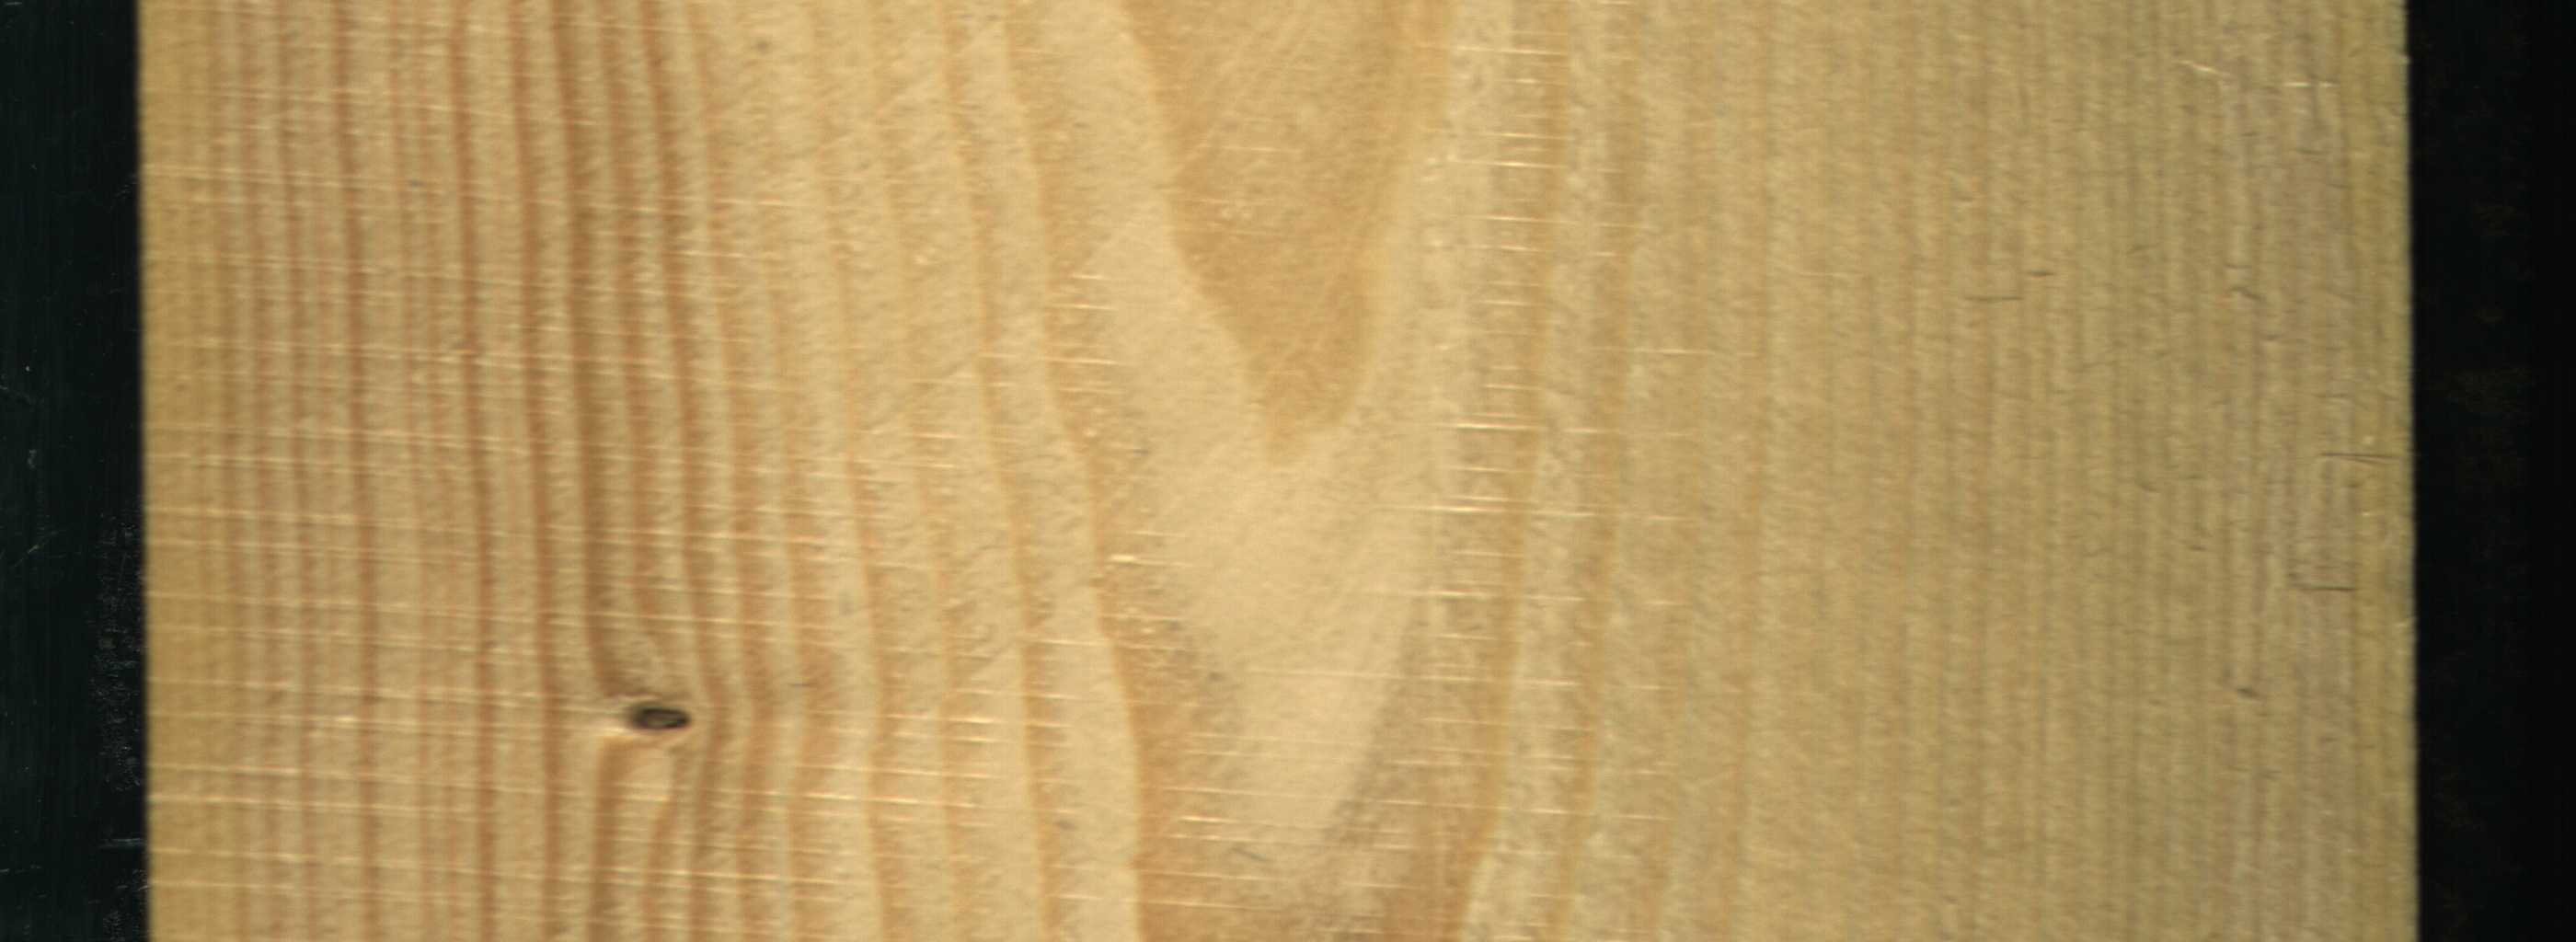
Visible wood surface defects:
Live_Knot